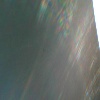
Label: sunburn